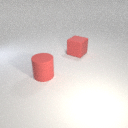
large red rubber cube to the right of large red rubber cylinder